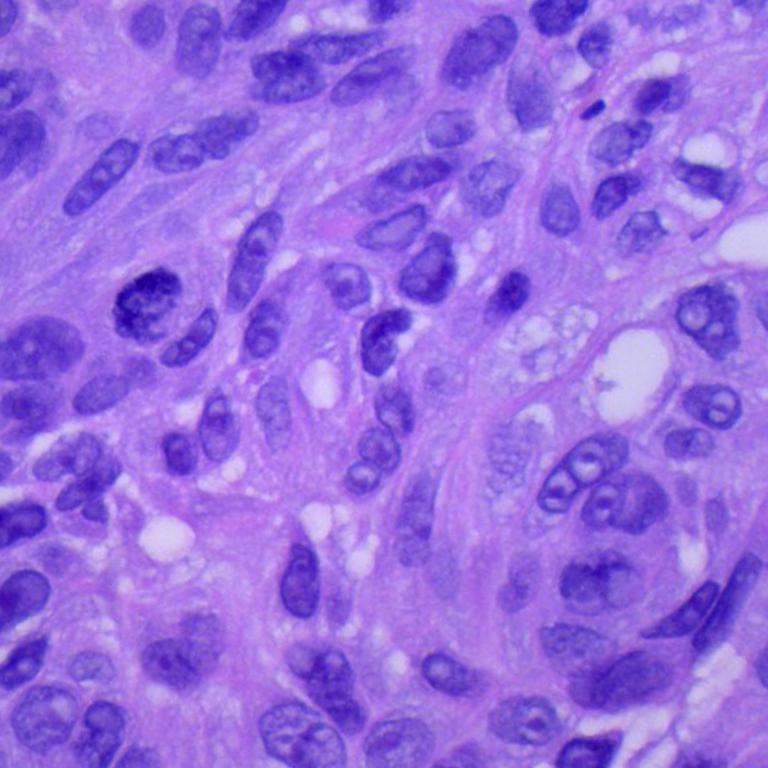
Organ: lung
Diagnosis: squamous carcinomas